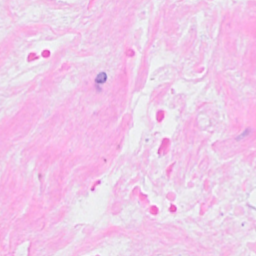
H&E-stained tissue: Breast